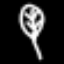
Label: leaf